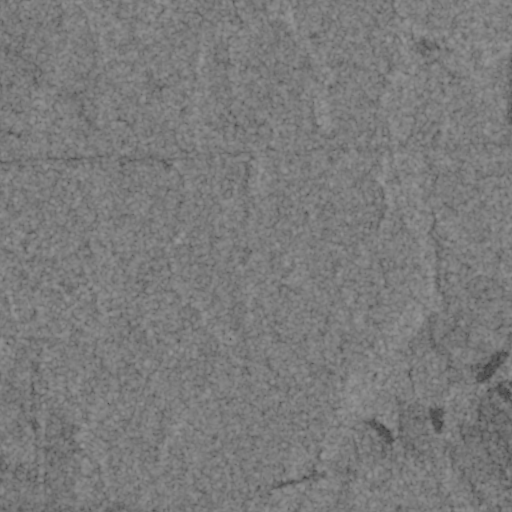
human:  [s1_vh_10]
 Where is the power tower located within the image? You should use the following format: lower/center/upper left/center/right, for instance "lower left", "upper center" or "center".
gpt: The power tower is located in the lower right of the image.
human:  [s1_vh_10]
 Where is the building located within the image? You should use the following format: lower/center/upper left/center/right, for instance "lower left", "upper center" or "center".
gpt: There is no building in the image.

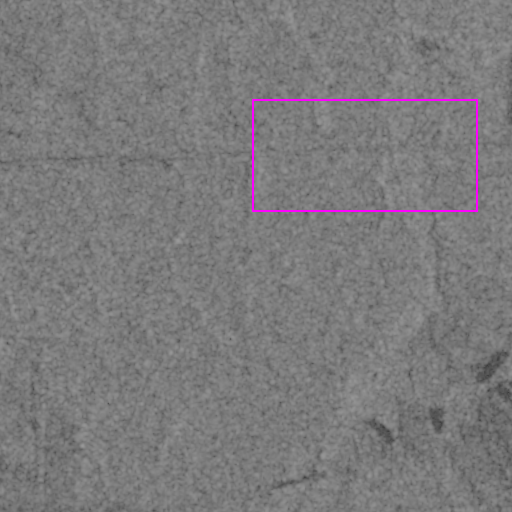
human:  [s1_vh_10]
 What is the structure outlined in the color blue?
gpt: There is no blue outline.
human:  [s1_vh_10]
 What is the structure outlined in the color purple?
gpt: There is no structure outlined in purple.